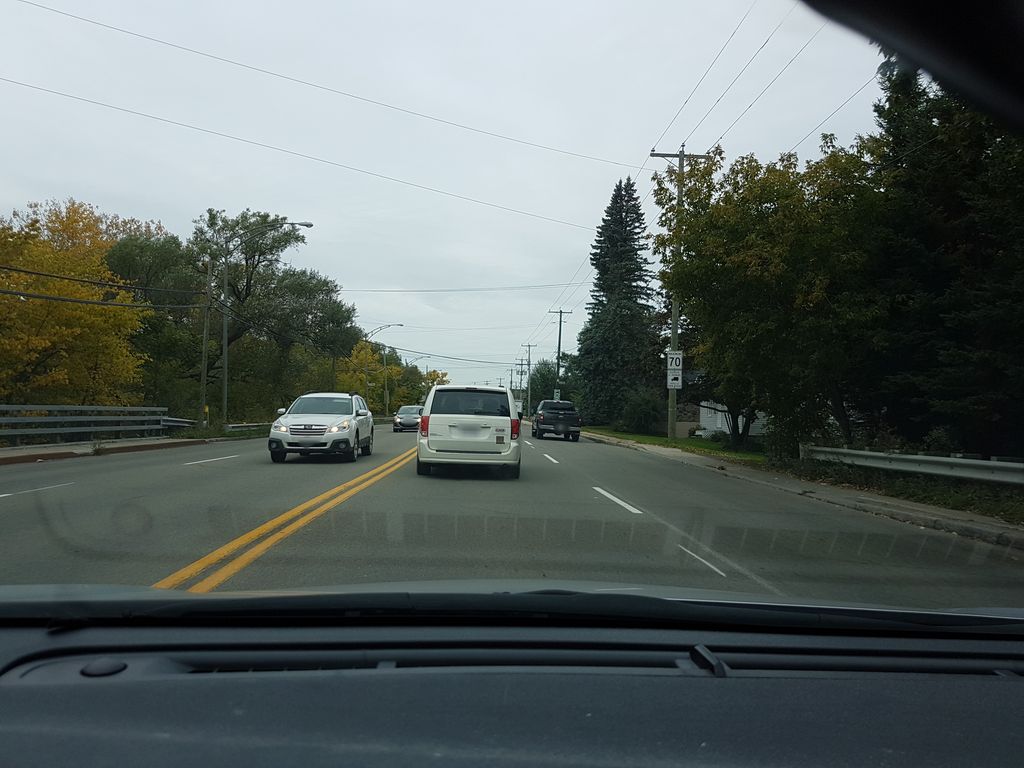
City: quebec_city